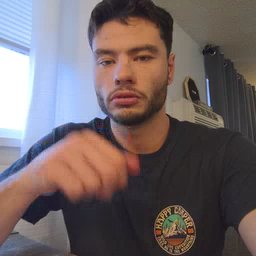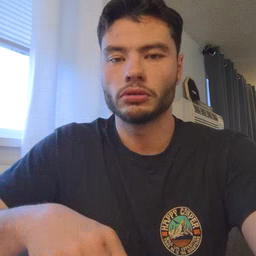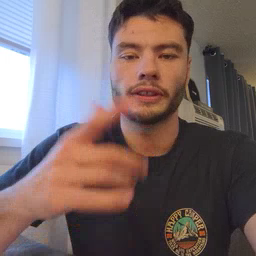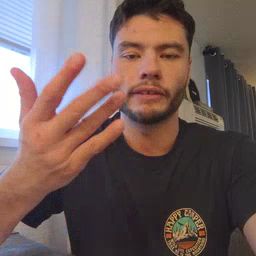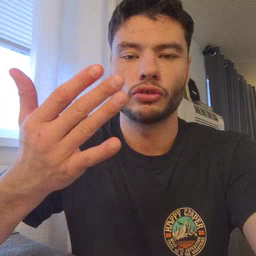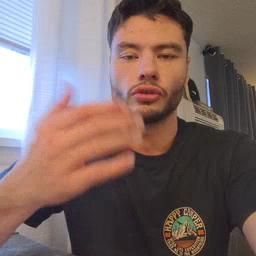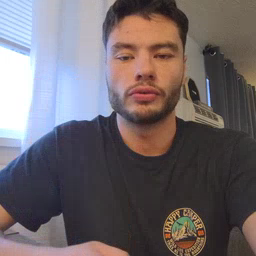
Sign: finger